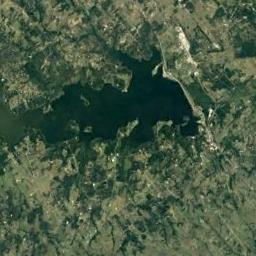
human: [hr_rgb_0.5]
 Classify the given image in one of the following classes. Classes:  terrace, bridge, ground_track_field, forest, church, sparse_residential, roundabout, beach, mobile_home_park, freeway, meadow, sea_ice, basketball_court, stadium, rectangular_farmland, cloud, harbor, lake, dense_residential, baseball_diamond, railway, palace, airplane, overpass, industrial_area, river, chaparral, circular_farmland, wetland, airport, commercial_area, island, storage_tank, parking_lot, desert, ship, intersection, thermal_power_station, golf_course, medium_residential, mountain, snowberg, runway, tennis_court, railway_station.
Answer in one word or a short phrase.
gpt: lake